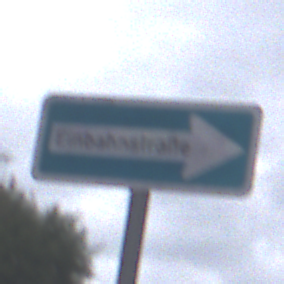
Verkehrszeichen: EinbahnstrasseRechtsweisend
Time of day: MorningAfternoon
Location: Outdoor (Urban)
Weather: Overcast
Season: NotSpecified
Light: Natural